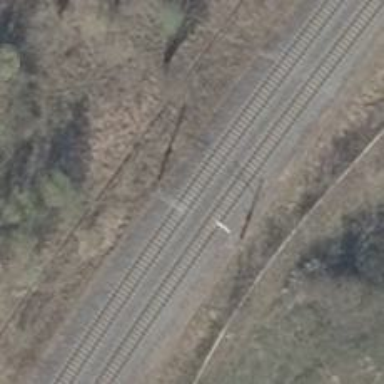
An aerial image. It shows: Milestone along the railway with catenary mast.